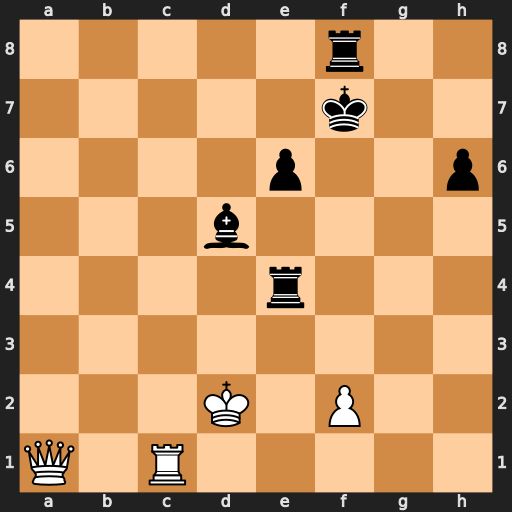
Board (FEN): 5r2/5k2/4p2p/3b4/4r3/8/3K1P2/Q1R5
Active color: w
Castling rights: -
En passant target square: -
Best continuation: Rc7+ Kg6 Qg7+ Kh5 Qxf8